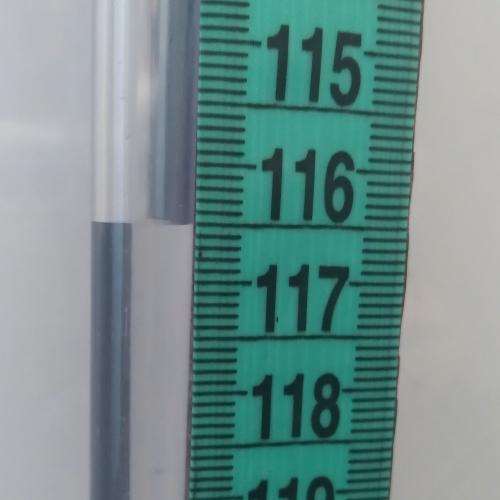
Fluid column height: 116.5 cm